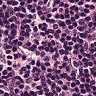
Metastatic tissue present: no